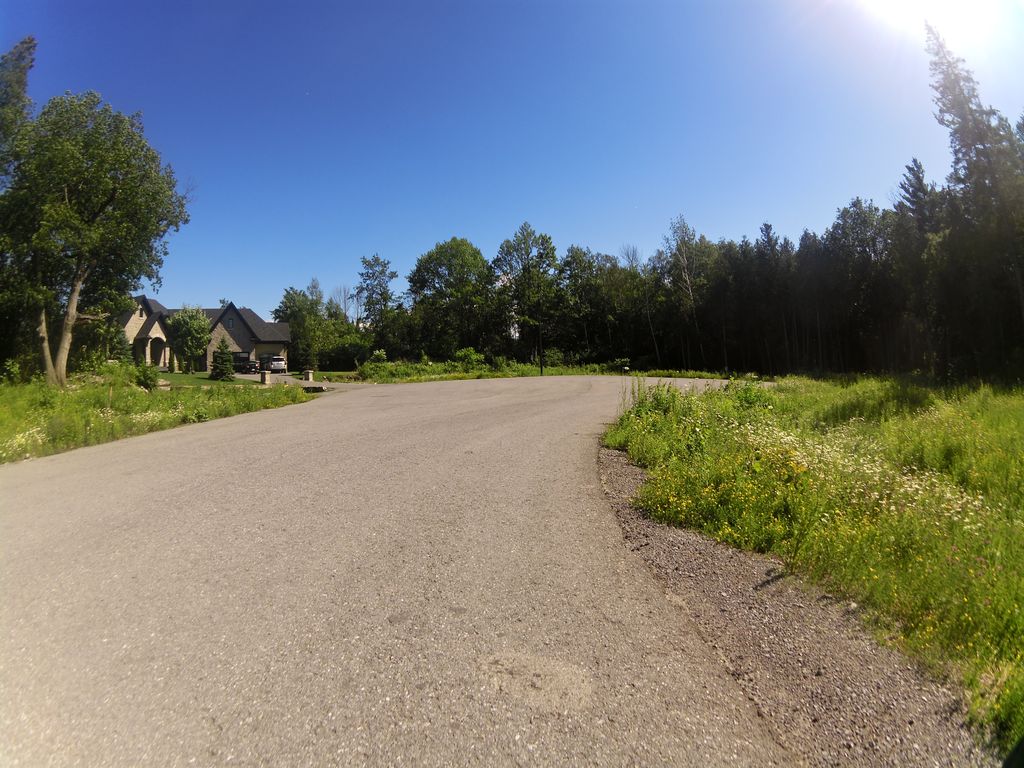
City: ottawa-gatineau